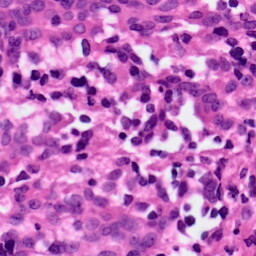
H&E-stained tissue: Ovarian